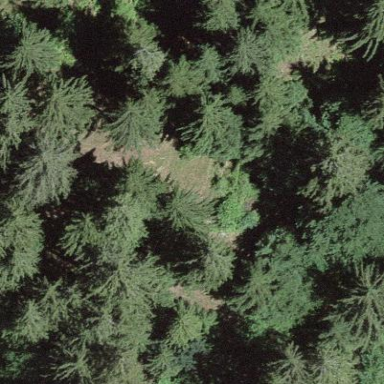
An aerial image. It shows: Forest area.